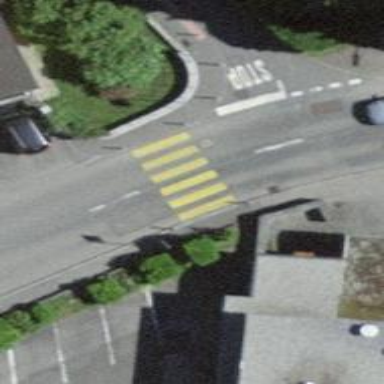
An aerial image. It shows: Uncontrolled road crossing with markings.